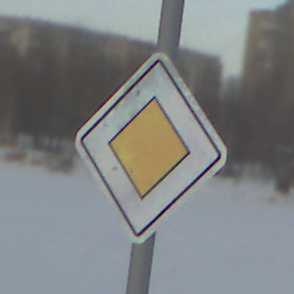
Verkehrszeichen: Vorfahrtsstrasse
Umgebung: Outdoor, Nature
Tageszeit: SunriseSunset
Wetter: PartlyCloudy
Licht: Natural
Jahreszeit: NotSpecified
Kontrast: LowContrast